Interaction volume radius: 5 \u00c5
Interaction volume height: 20 \u00c5
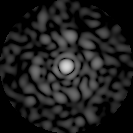
Disorder parameter: 0.8822